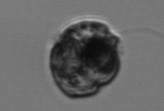
Label: Proterythropsis